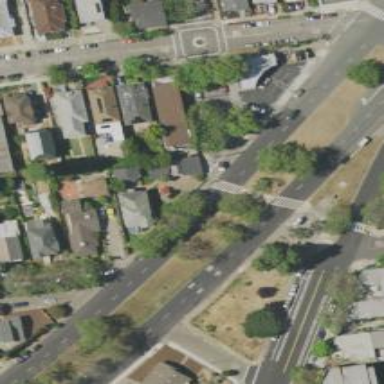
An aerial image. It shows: Marked footway crossing with pedestrian island.